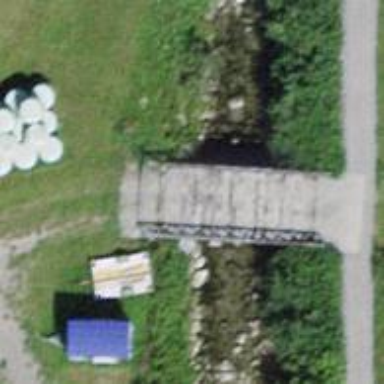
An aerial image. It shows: Track crossing bridge with grade 2 track type.